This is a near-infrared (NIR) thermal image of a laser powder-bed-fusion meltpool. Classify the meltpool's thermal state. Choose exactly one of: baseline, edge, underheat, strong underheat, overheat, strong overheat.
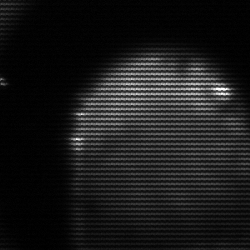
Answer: edge